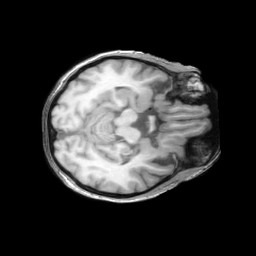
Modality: T1w
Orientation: axial
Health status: ill
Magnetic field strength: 3 T